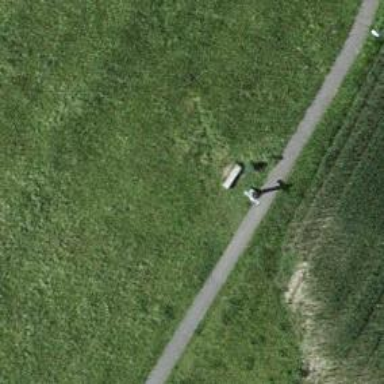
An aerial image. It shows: Wayside cross with historic significance.